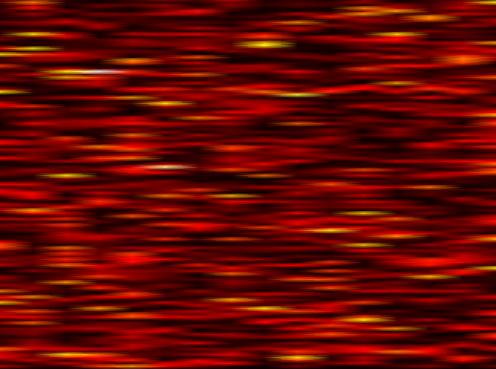
Label: OFDM